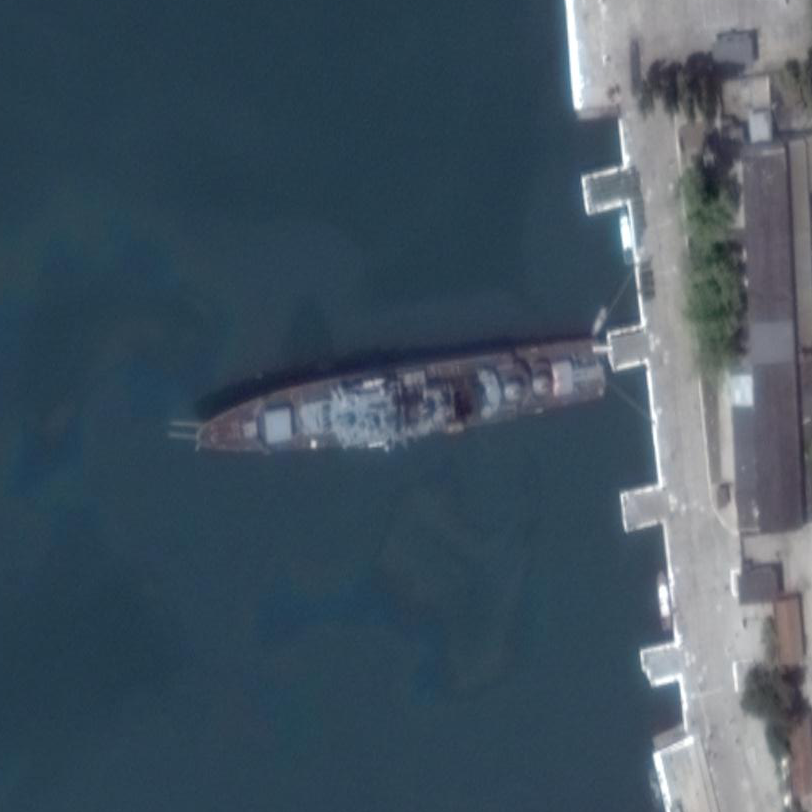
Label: cruiser